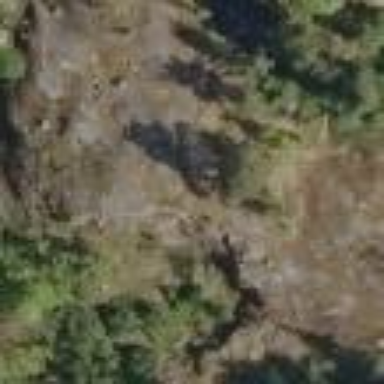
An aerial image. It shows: Landscape of bare rock.